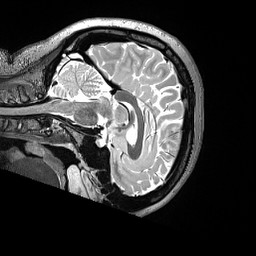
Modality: T2w
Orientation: sagittal
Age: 23
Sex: female
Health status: healthy
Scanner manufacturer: siemens
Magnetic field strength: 3 T
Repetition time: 3.2 s
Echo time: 0.563 s